Question:
I have these four table assume that ring table consist of five fields(jewelry_id,ring_id,image,type,brand_id)
Note that brand table have its foreign key in ring table and ring and style both have foreign keys in ring_style table. now i want to retrieve the following data from these four table
(ring_id, image,type, brand,style) but did't get the query any help will be greatly appreciated.
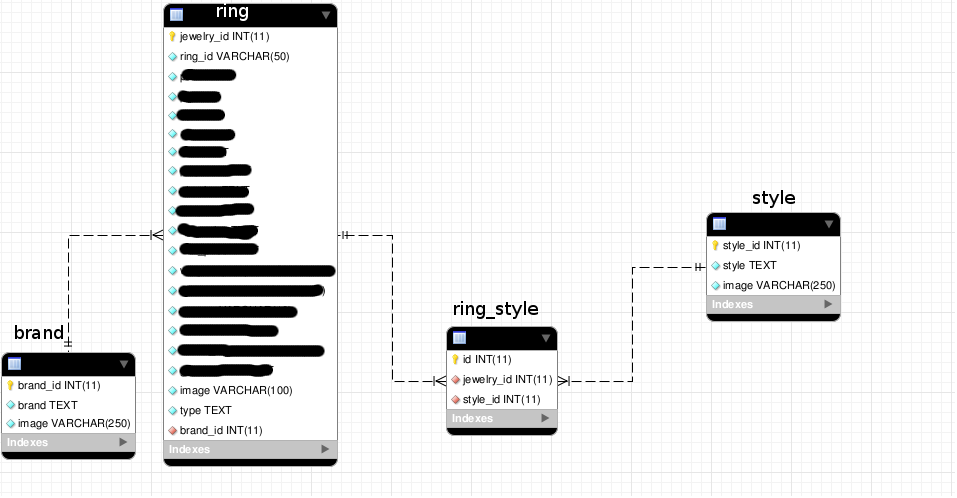
Answer: '''
SELECT
ring_id, image, type,
brand,
style
FROM ring
LEFT JOIN brand ON ring.brand_id = brand.brand_id
LEFT JOIN ring_style ON ring.jewelry_id = ring_style.jewelry_id
LEFT JOIN style ON ring_style.style_id = style.style_id
'''
Note that each ring will appear one or more times. It will appear more than one time when there is more than one 'ring_style' record for the ring.